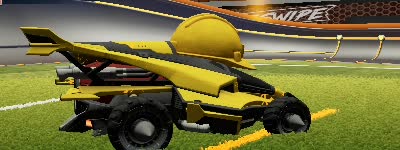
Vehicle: aftershock